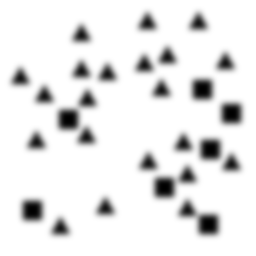
Squares: 7
Triangles: 21
Stars: 0
Total shapes: 28